Field crop: maize
Growth stage: 2
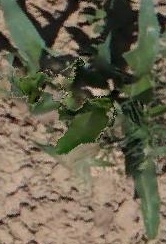
Species: maize